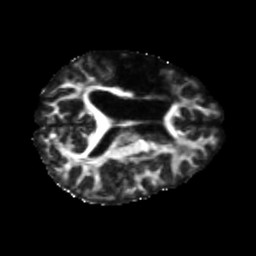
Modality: FA
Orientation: axial
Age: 56
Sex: female
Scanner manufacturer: siemens
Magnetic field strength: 3 T
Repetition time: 5.47 s
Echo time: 0.0854 s